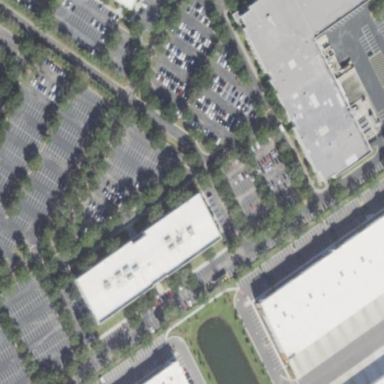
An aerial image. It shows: Commercial building.